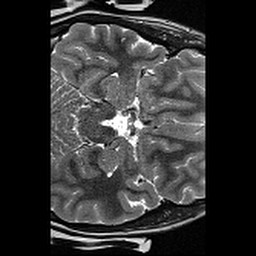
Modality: T2w
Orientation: axial